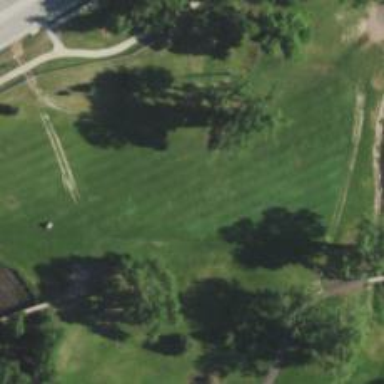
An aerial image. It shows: View of golf hole.